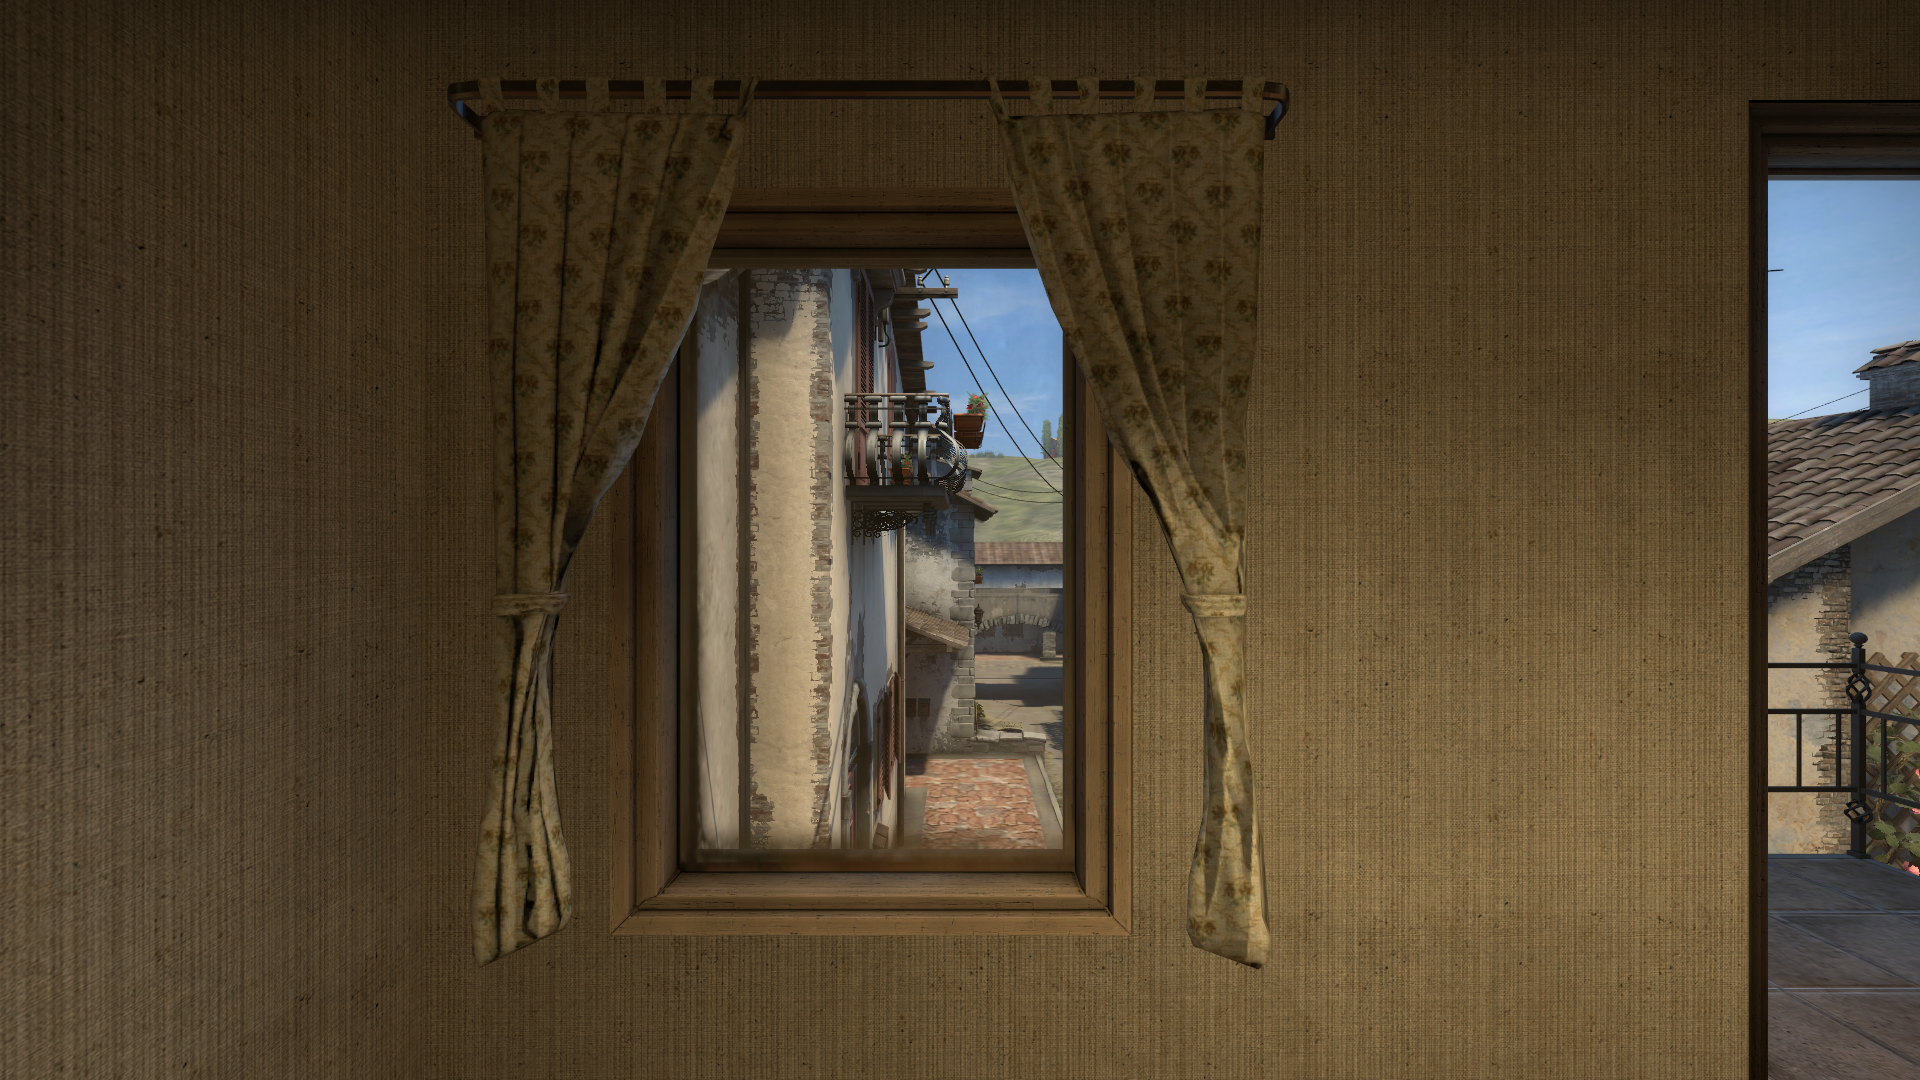
Map: de_inferno